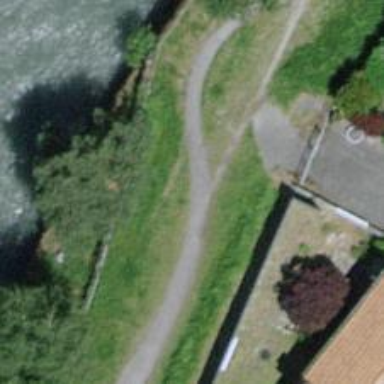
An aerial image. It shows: Asphalt footway.